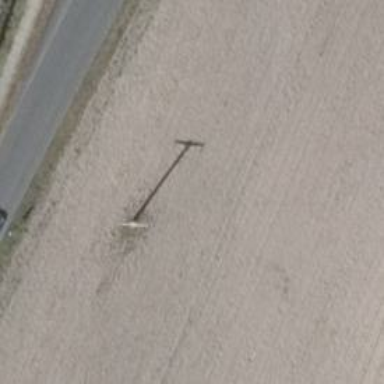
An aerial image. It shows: Minor power line.